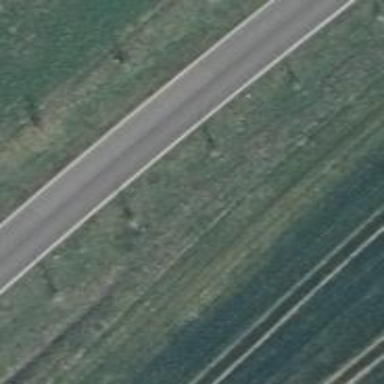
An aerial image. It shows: Secondary road with asphalt surface.